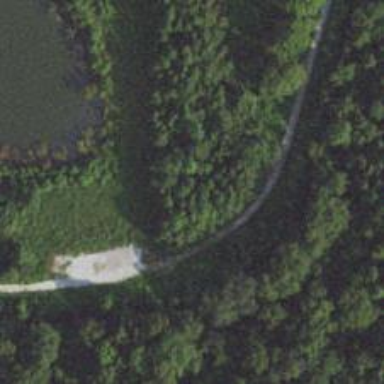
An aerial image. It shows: Service road with man-made cutline.